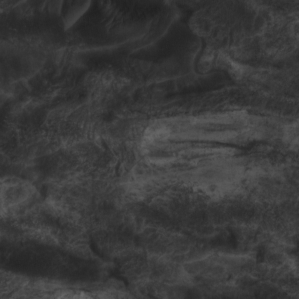
Label: non_frost